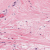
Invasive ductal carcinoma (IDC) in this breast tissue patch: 0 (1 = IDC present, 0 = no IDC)